Field crop: maize
Growth stage: 2
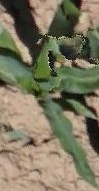
Species: maize